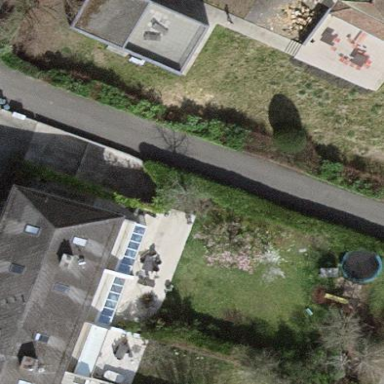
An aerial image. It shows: Garden enclosed by fence.